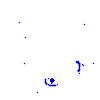
Particle: proton